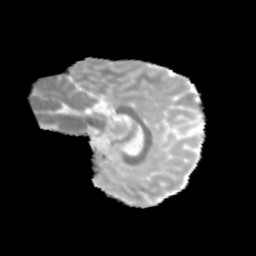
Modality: MD
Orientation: sagittal
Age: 11
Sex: male
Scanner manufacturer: siemens
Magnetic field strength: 3 T
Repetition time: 3.8 s
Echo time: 0.07 s